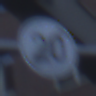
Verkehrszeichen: EndeGeschwindigkeit20
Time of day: SunriseSunset
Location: Outdoor (Urban)
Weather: Clear
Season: NotSpecified
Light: Natural